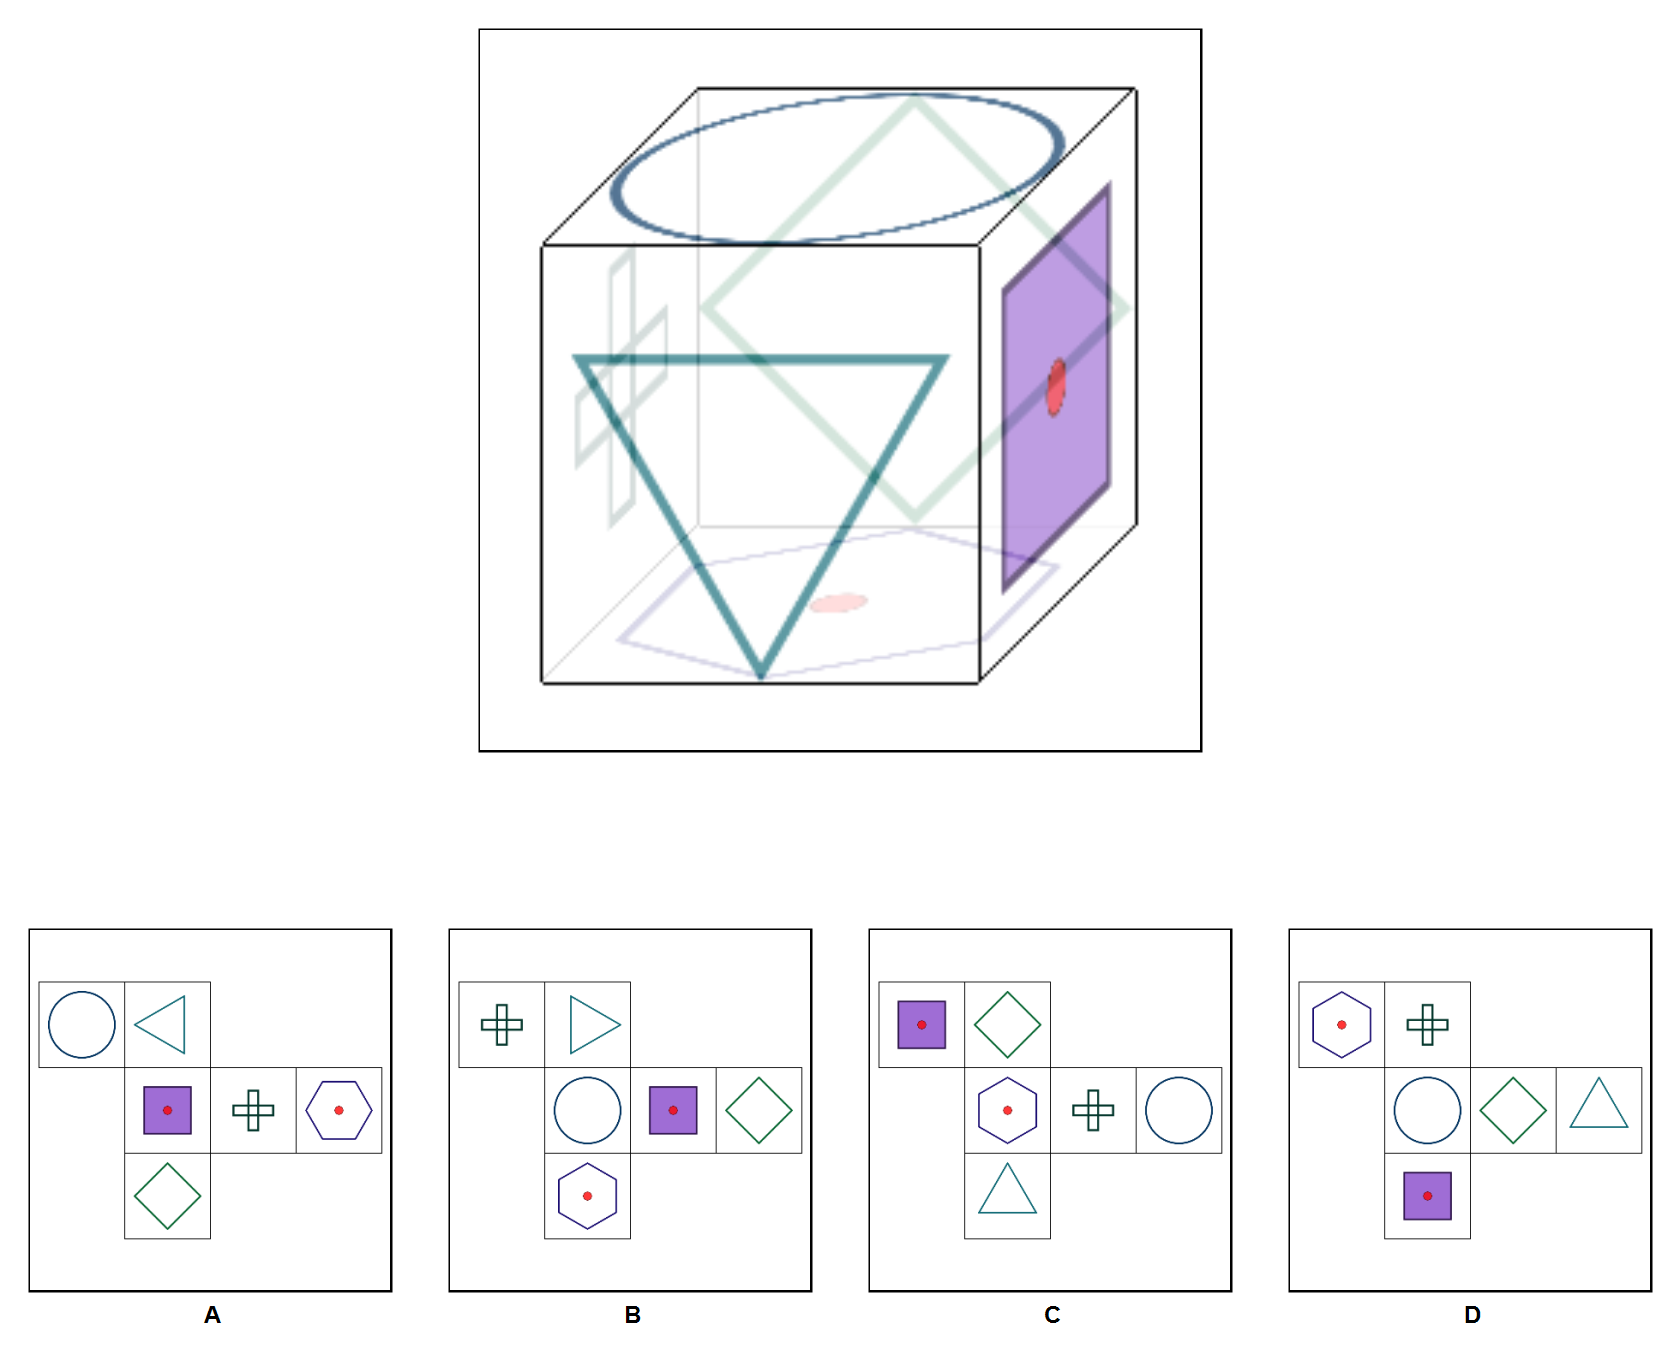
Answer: C